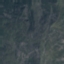
Land use / land cover class: HerbaceousVegetation